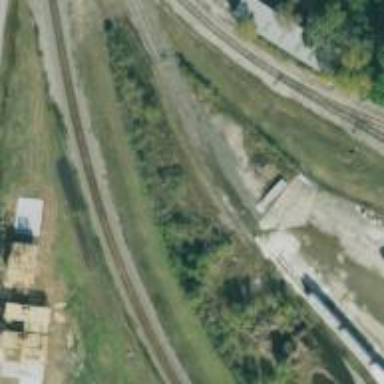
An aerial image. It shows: Railway spur service.